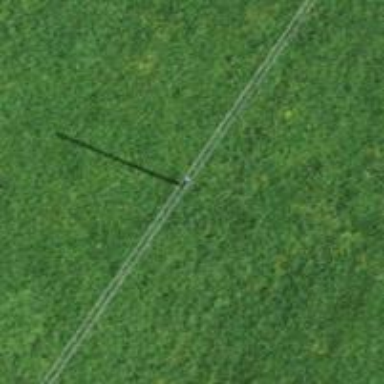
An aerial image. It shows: Power pole.